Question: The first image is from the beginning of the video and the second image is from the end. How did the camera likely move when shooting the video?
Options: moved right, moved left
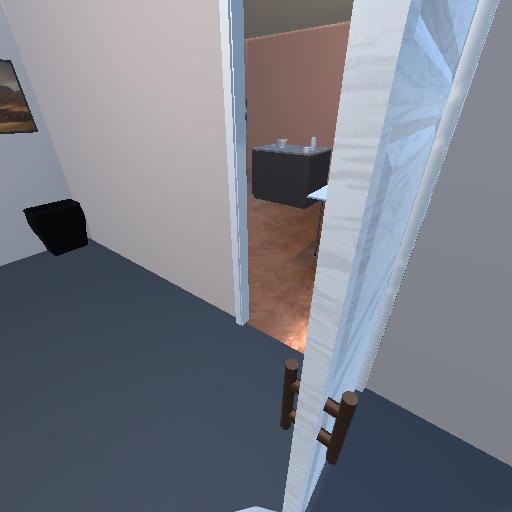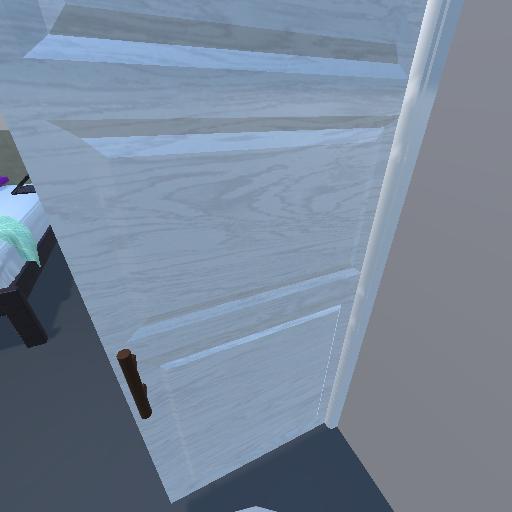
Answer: moved right